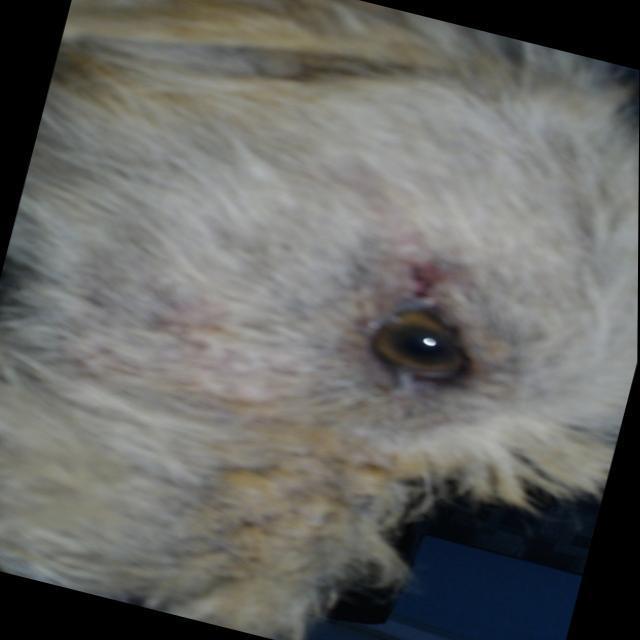
Canine demodicosis (Demodex mange) — caused by Demodex canis mites. Presents with alopecia, follicular papules, pustules, and comedones. Often localized on face and forelimbs.